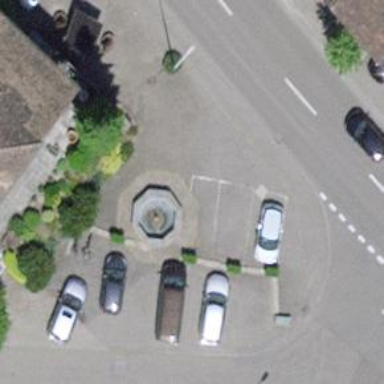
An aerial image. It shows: Beautiful fountain.